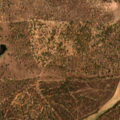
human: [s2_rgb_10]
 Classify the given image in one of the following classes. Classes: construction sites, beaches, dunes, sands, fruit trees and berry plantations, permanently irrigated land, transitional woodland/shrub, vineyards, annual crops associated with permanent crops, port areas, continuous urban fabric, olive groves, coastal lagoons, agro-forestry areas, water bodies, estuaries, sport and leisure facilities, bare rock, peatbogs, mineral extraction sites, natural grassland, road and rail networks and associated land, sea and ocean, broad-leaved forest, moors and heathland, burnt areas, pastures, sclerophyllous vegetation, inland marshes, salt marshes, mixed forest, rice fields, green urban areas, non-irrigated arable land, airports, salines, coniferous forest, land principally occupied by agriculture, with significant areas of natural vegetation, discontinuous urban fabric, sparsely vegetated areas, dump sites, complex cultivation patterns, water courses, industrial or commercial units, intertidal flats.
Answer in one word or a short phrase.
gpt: complex cultivation patterns, agro-forestry areas